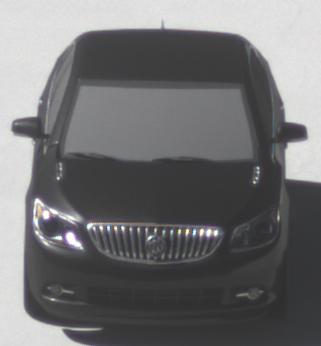
Make: Buick
Model: LaCrosse
Detailed model: Gen. 2
Model produced from: 2009
Model produced until: 2016
Doors: 4
Color: black
Road condition: dry road
Daytime: midday
Contrast: high contrast